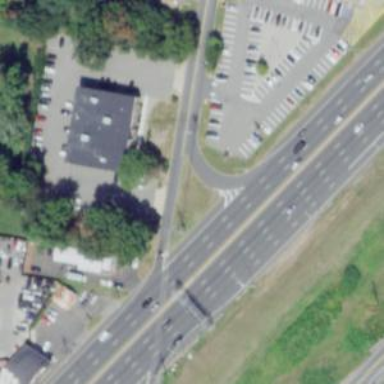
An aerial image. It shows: Trunk link highway.